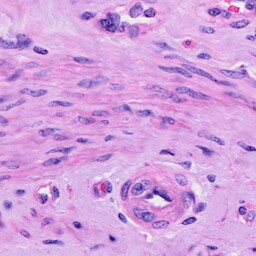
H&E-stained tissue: Cervix